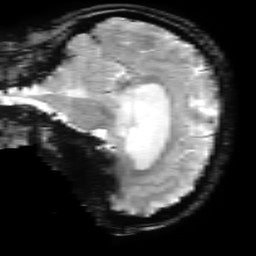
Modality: T2starw
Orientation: sagittal
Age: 23
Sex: female
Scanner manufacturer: ge
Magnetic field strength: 3 T
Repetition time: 0.65 s
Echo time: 0.02 s